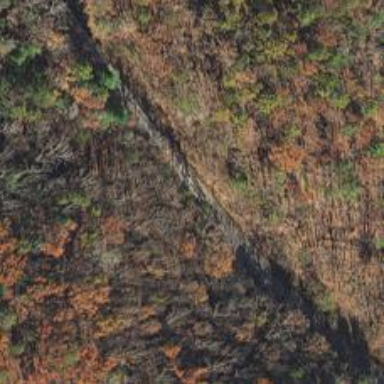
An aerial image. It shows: Abandoned railway running parallel to tertiary road.